The plot is a Hilbert-envelope spectrum of a rotating bearing's acceleration signal, annotated with the bearing's characteristic defect frequencies. Based on the visible evidence, which condition applies: normal, inner_race, outer_race, ball?
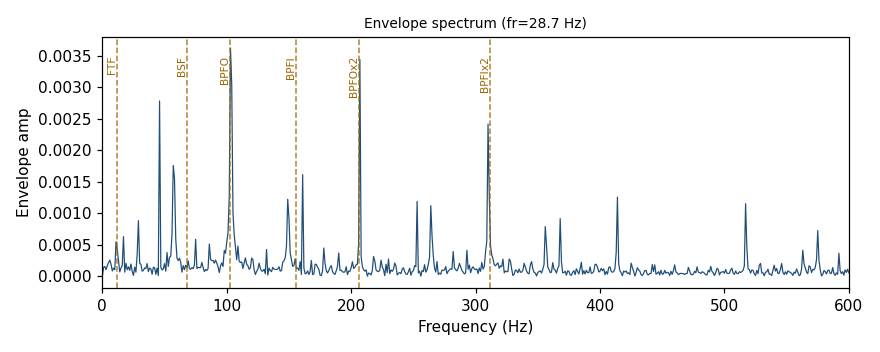
Answer: outer_race